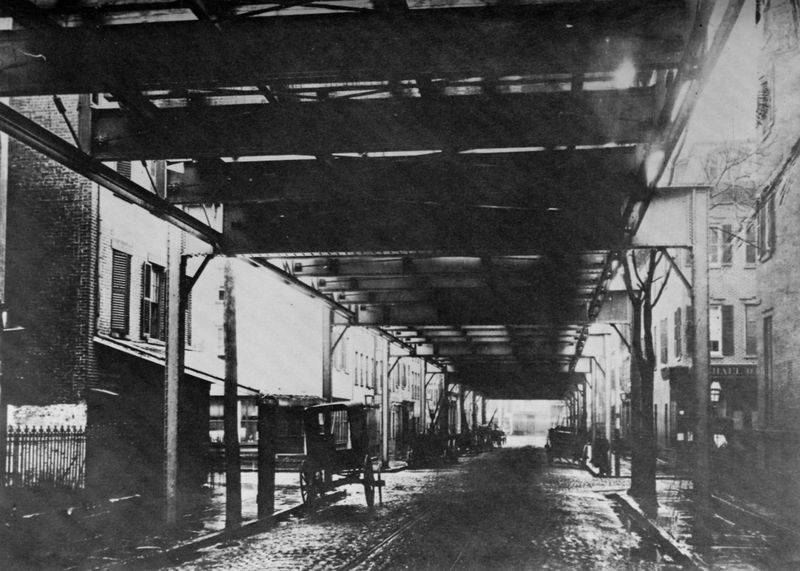
Titel: West Third Street
Künstler: Amerikanischer Photograph
Schlagwörter: dunkel, schatten, weiß, bäume, stadt, äste, fenster, grau, licht, schwarz, strasse, dach, weg, zaun, wand, stehen, häuser, kalt, nass, zweige, brücke, gitter, fensterläden, räder, fassade, fassaden, perspektive, pflaster, wohnhäuser, leer, kahl, schlucht, herbst, hof, winter, amerika, einspänner, kutsche, kutschen, laden, läden, wagen, menschenleer, halle, pfosten, foto, fotografie, photographie, regen, wände, eisen, fensterladen, gerüst, schwarz-weiss, kopfsteinpflaster, pflastersteine, photo, reflektion, staße, schienen, achse, träger, aufnahme, stürzen, bahntrasse, pferdewagen, stahlträger, parken, eisenträger, wohnsiedlung, nässe, überdacht, häuserschlucht, überbau, trasse, new york, perpektive, regenschutz, ftografie, fotografiie, hotographie, strahlträger, hochbahn, 19. jahrhundert, karlt, realitätsgehalt, high line